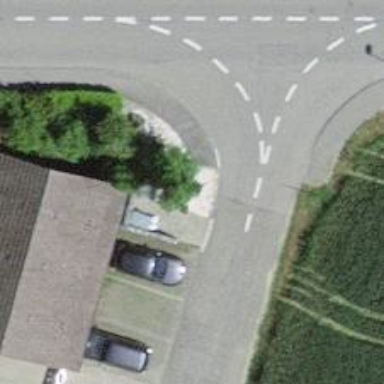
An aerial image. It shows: Street cabinet meant for power infrastructure.